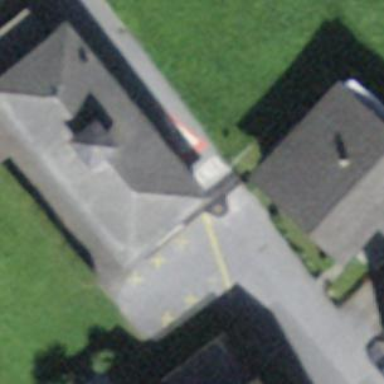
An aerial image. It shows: Fire station.